Question: Can any one help me to understand the problem in this image

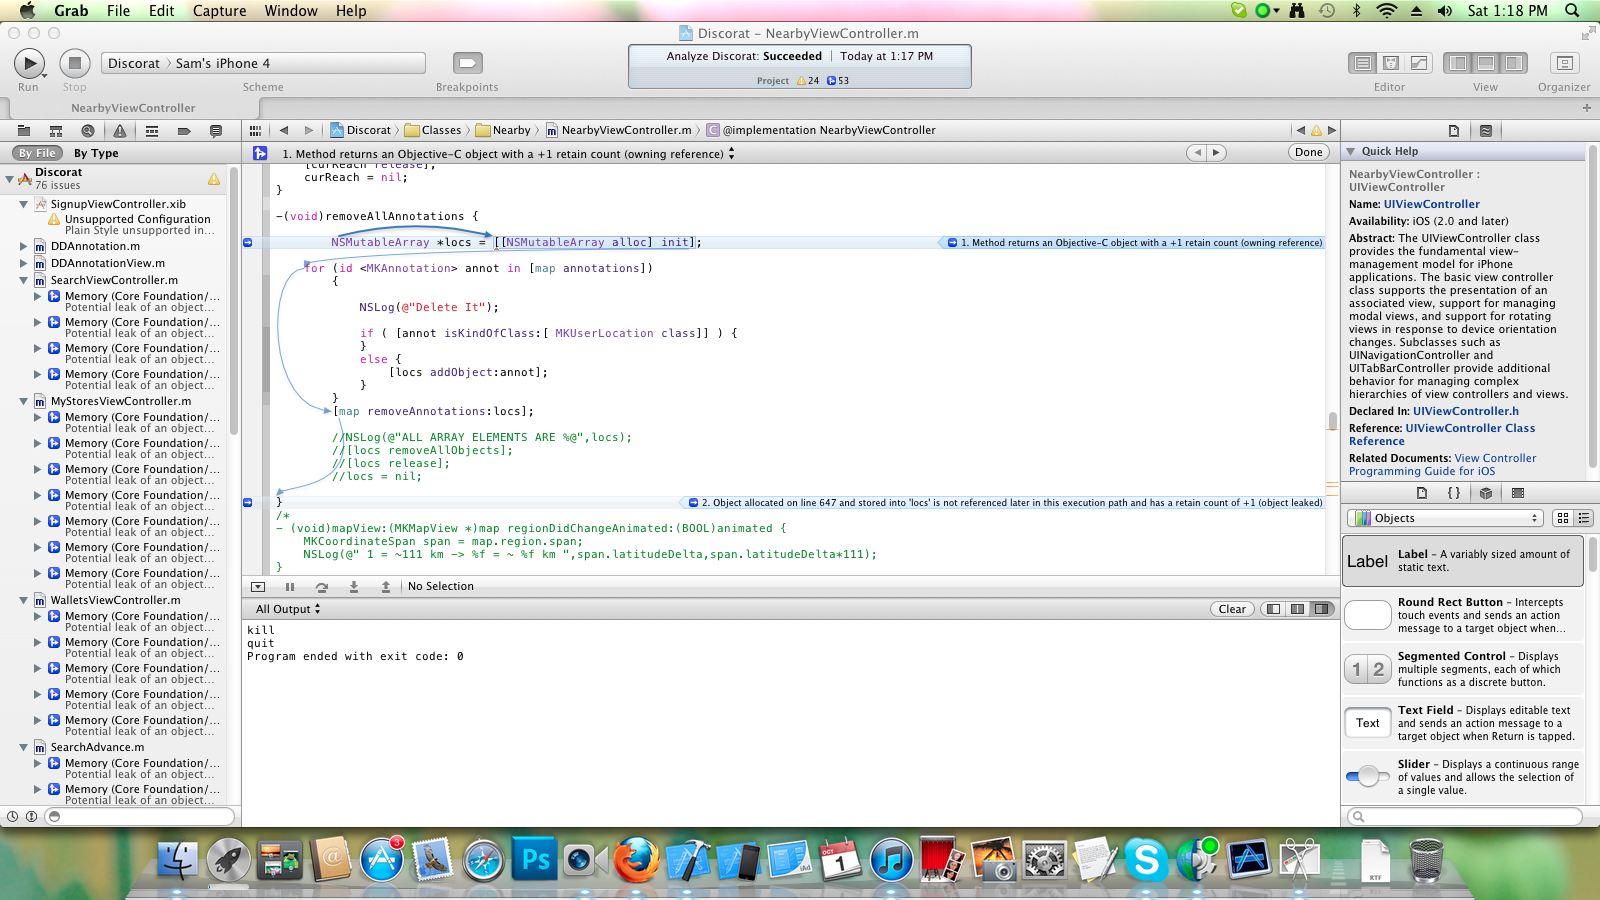
Answer: As the analyzer says, you are allocating on line , using
'NSMutableArray *locs = [[NSMutableArray alloc] init];' and not releasing it later in the block. You should release it or you can use convenience constructor to get the autoreleased array like this, 'NSMutableArray *locs = [NSMutableArray array];'
I'd suggest you to still simplify your code to this,
'''
NSMutableArray *annotations = (NSMutableArray *)[map annotations];
[annotations removeObject:[map userLocation]];
[map removeAnnotations:annotations];
'''